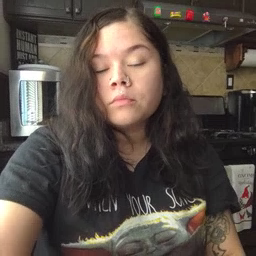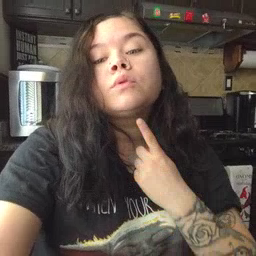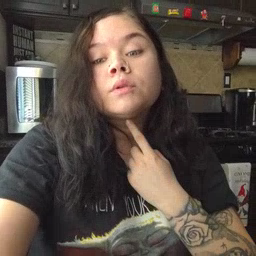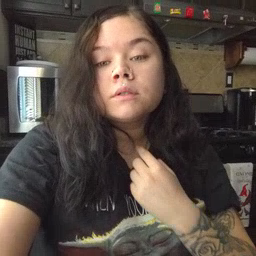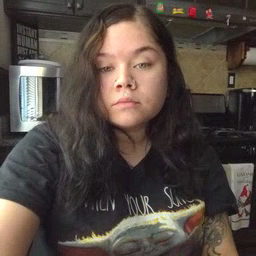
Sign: thirsty